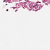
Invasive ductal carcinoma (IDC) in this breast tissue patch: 0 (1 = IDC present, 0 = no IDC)